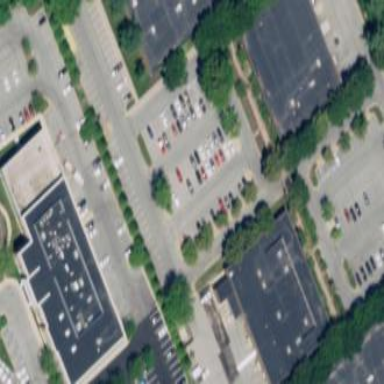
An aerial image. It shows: Parking area with surface.